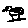
Label: bird